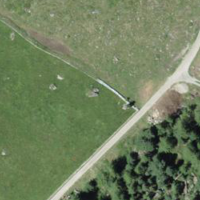
EUNIS habitat code: 26
Species observed at this site:
Cirsium erisithales